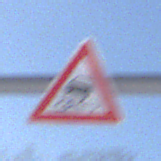
Verkehrszeichen: SchleuderOderRutschgefahr
Umgebung: Outdoor, Nature
Tageszeit: MorningAfternoon
Wetter: PartlyCloudy
Licht: Natural
Jahreszeit: Winter
Kontrast: HighContrast